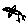
Label: bird